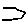
Label: hexagon